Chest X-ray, AP view. Patient: 6 years old, sex M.
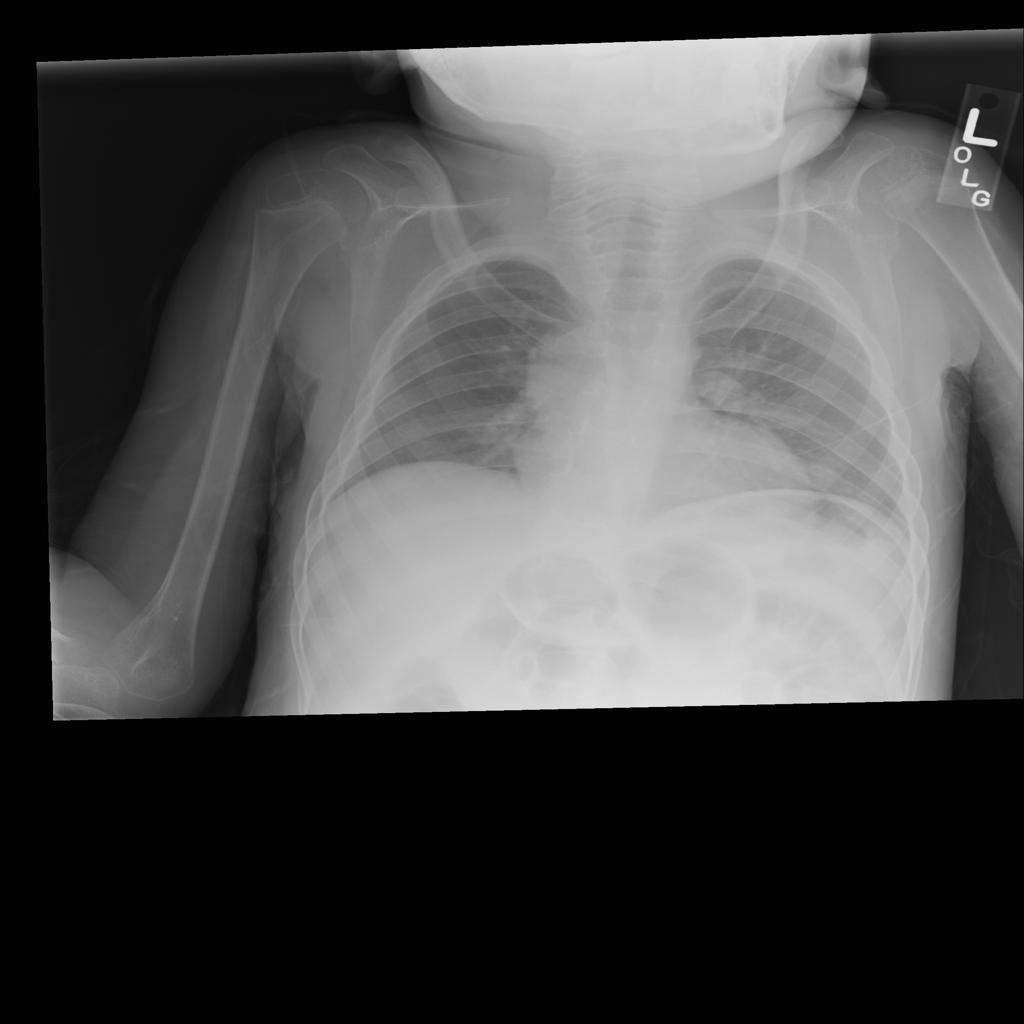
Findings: Atelectasis